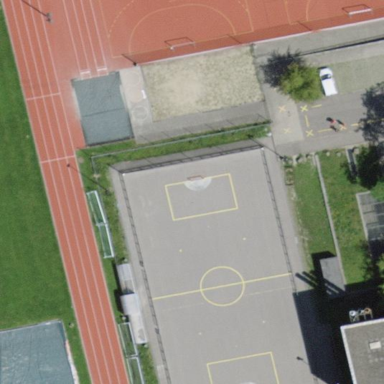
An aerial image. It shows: Athletics pitch for leisure land sports.